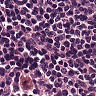
Metastatic tissue present: no